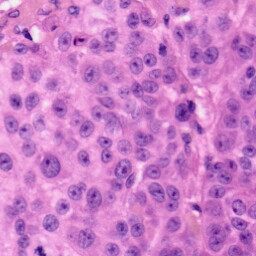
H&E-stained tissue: Skin